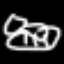
Label: frog